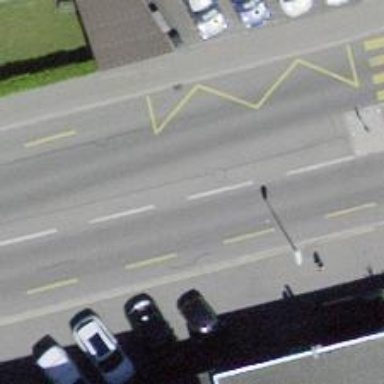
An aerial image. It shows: Public transport stop position.